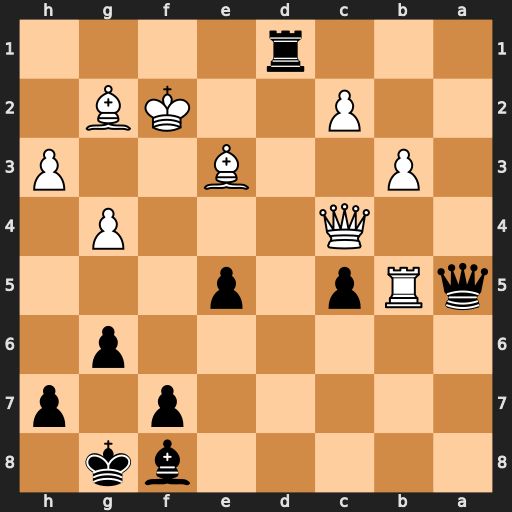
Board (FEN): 5bk1/5p1p/6p1/qRp1p3/2Q3P1/1P2B2P/2P2KB1/3r4
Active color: b
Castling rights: -
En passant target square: -
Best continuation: Qe1+ Kf3 Rd6 g5 e4+ Qxe4 Re6